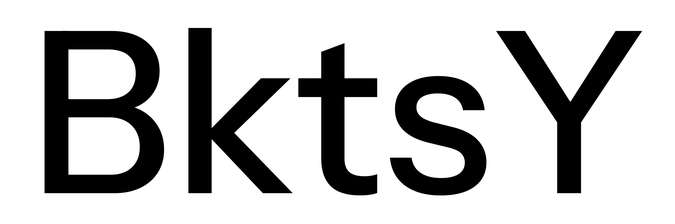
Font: InstrumentSans_Medium